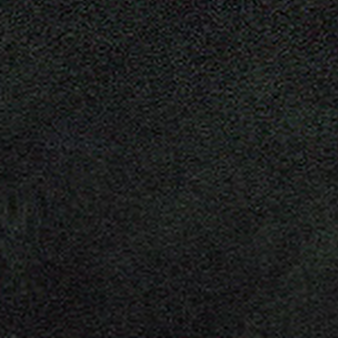
Label: other